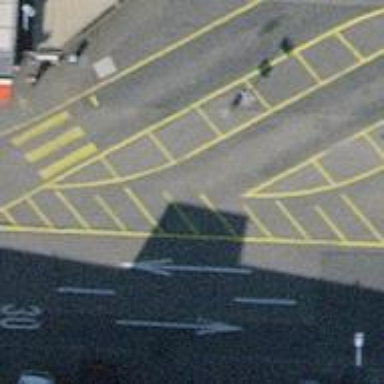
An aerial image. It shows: Bus stop with stop position for public transport.